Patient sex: F
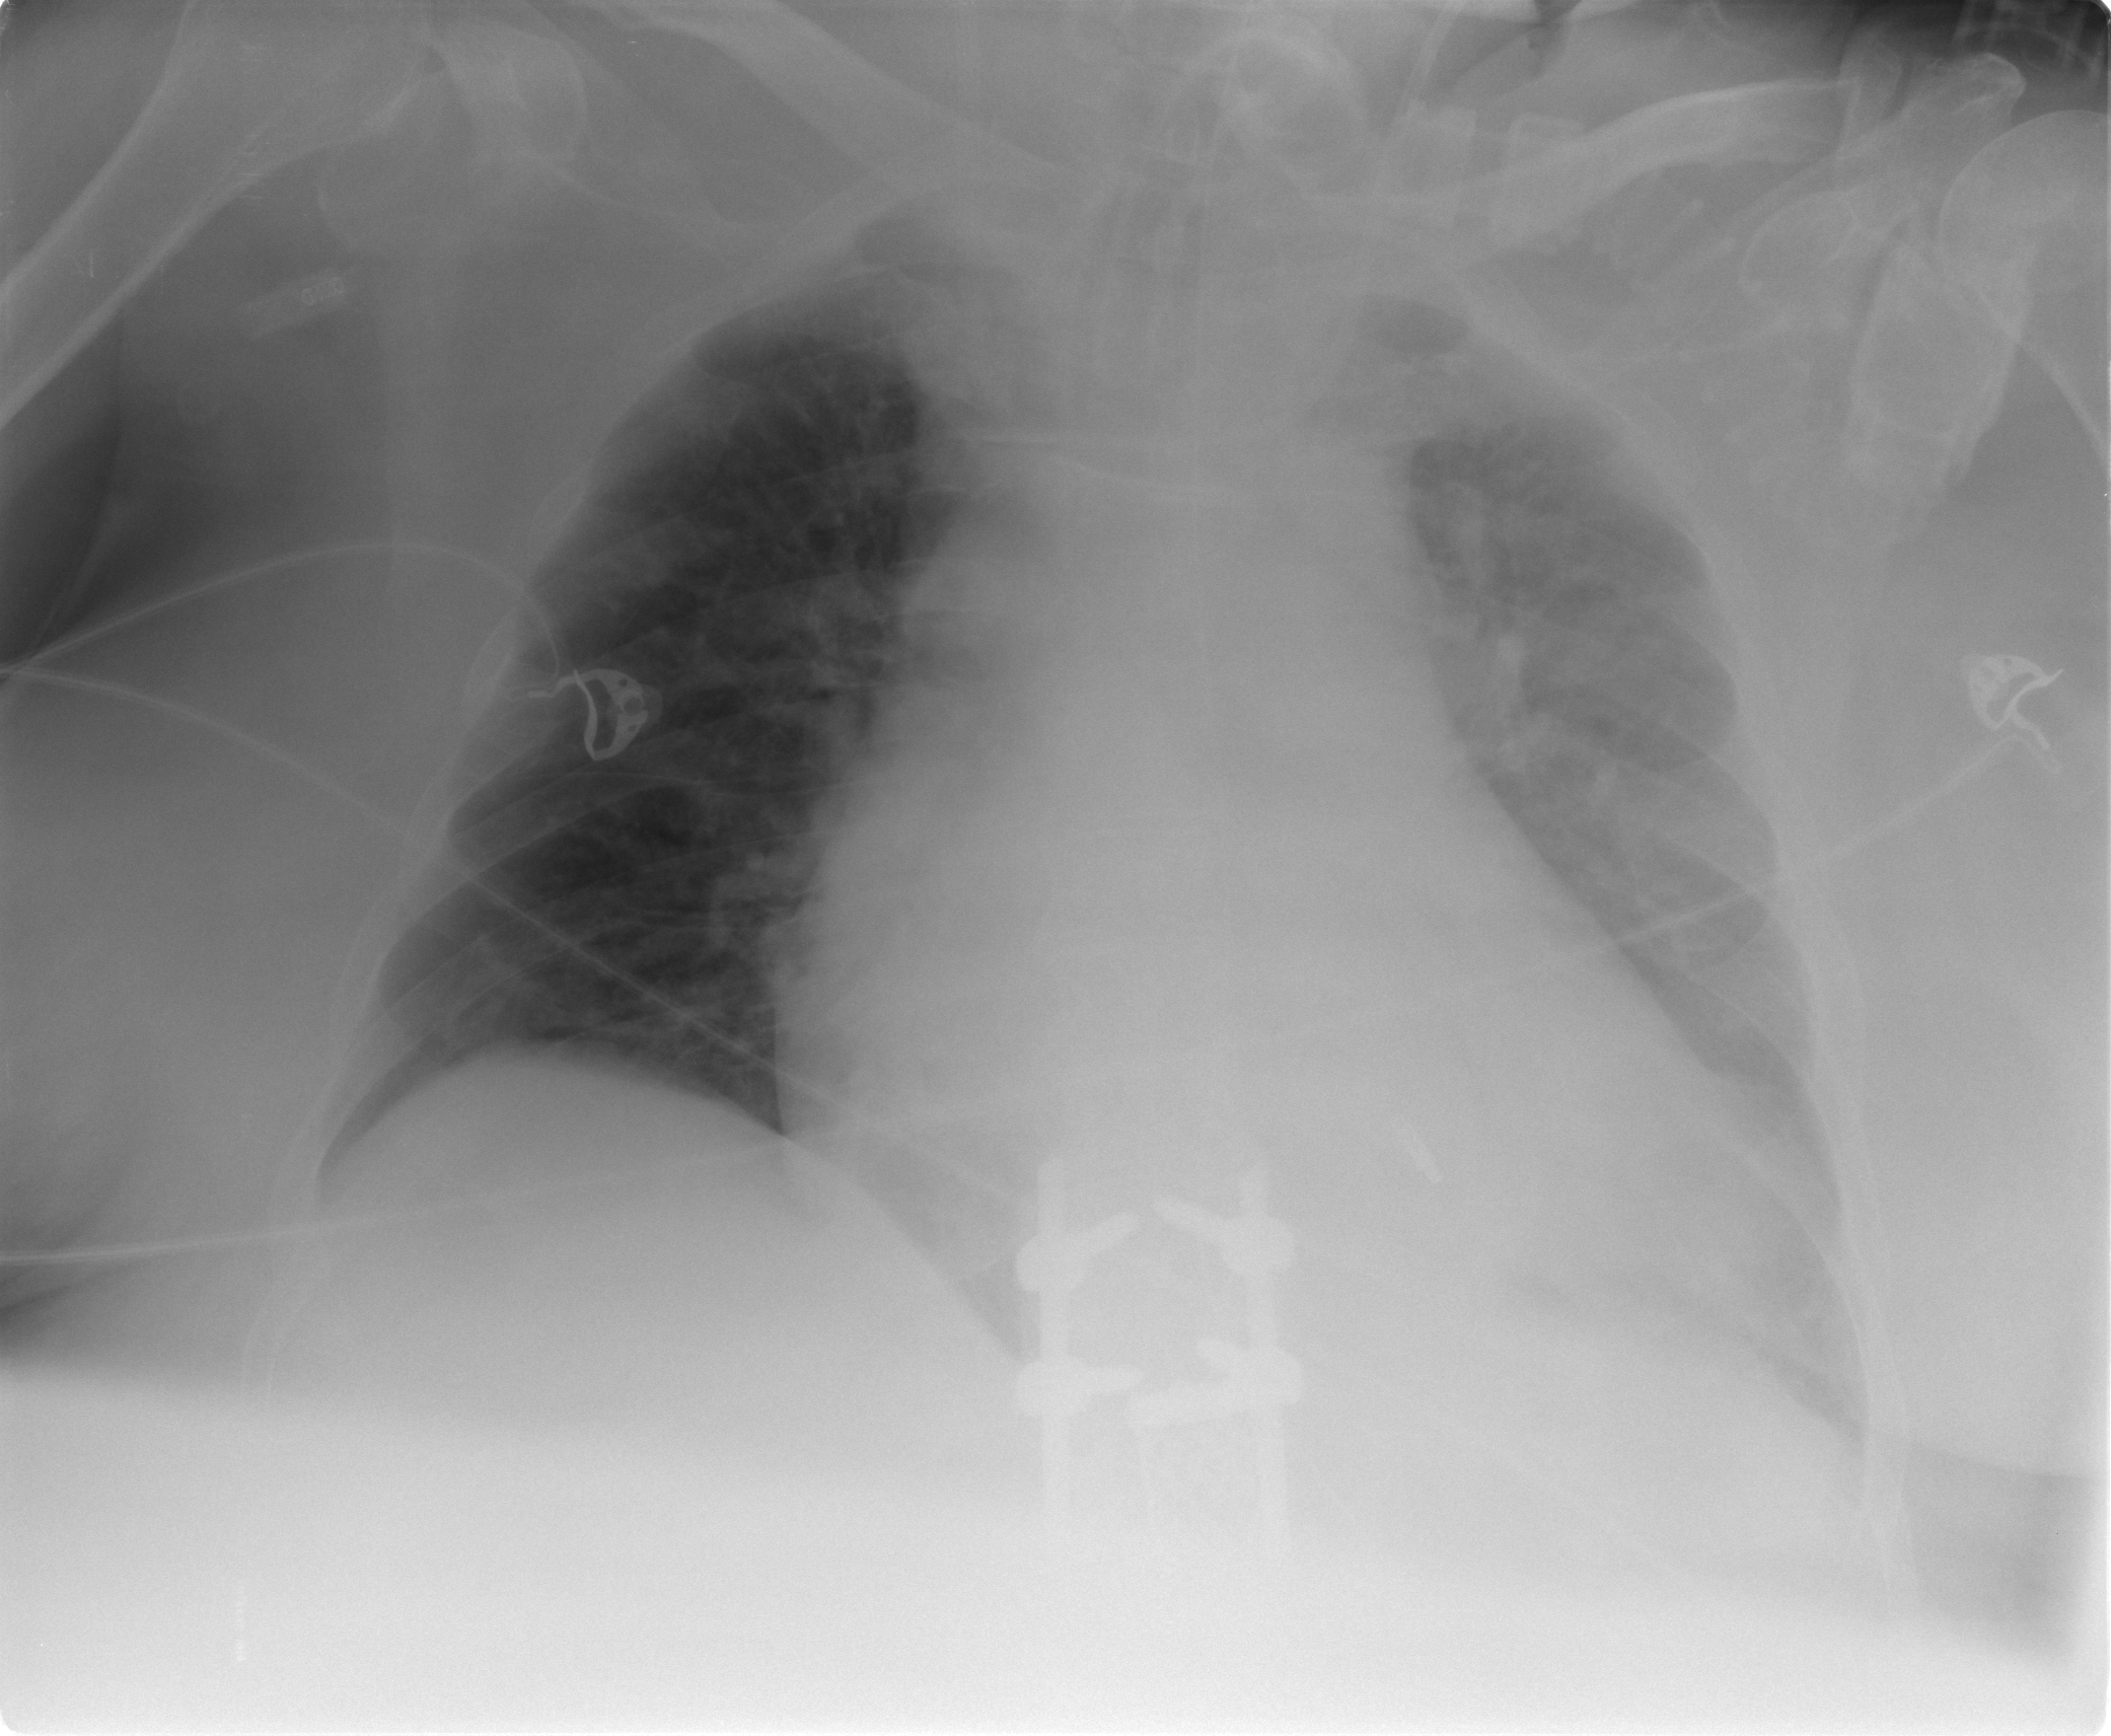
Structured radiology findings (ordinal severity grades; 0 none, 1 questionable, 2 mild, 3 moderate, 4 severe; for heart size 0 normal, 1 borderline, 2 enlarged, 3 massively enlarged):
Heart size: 3
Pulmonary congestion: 2
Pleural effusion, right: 0
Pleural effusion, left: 2
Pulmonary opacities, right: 0
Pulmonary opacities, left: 0
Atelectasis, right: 0
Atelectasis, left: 2